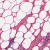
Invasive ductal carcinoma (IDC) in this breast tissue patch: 0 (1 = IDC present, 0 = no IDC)